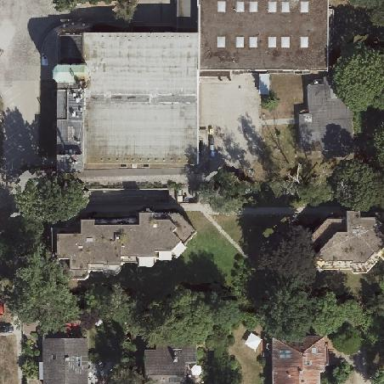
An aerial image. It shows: Hospital building with flat roof.